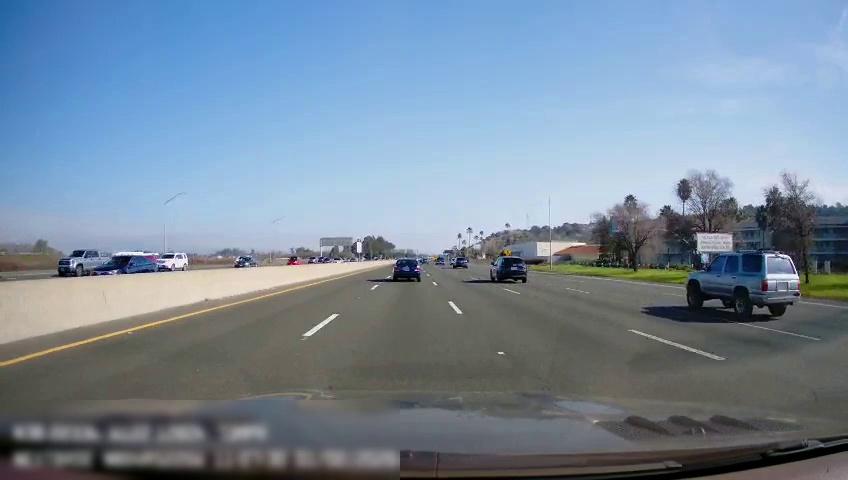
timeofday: Day
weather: Sunny
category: Drivable Space
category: Vehicles | SUV
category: Vehicles | SUV
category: Vehicles | SUV
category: Vehicles | SUV
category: Vehicles | Truck
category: Vehicles | SUV
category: Vehicles | Car
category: Vehicles | SUV
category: Vehicles | Car
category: Vehicles | Car
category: Vehicles | SUV
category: Lanes | Alternate Lane
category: Lanes | Current Lane
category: Lanes | Current Lane
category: Lanes | Alternate Lane
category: Lanes | Alternate Lane
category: Lanes | Alternate Lane
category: Lanes | Alternate Lane
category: Traffic | Signs
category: Traffic | Signs
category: Traffic | Signs
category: Traffic | Signs